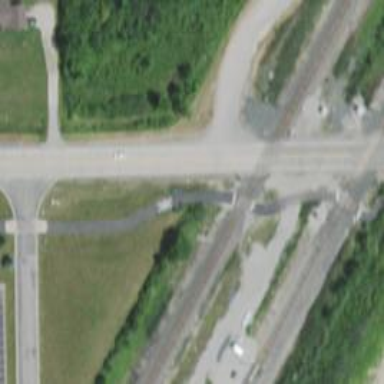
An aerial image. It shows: Railway crossing.